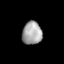
Tissue: lung
Cell type: T cells
Senescence score: 0.2385
Nuclear area (px): 446
Mean DAPI intensity: 164.126